Chest X-ray:
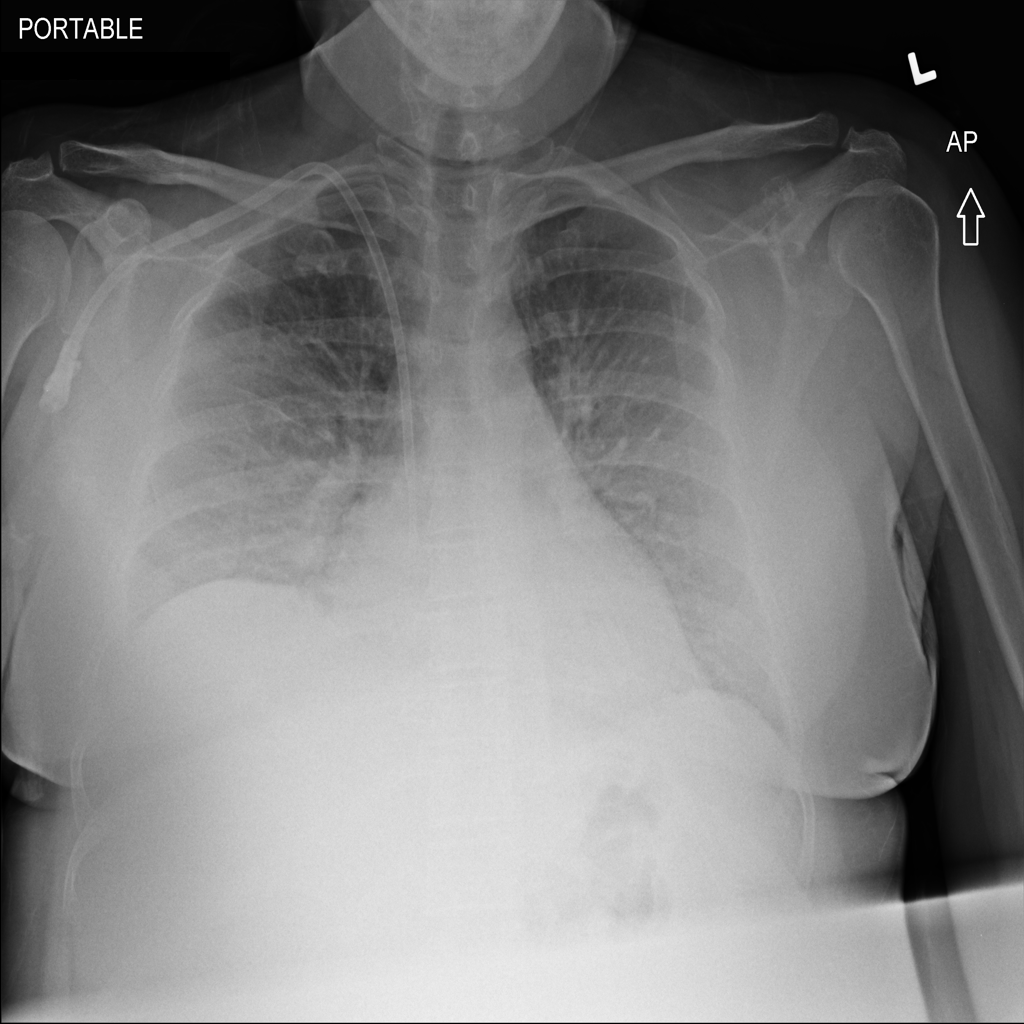
Findings: Consolidation, Effusion, Cardiomegaly
No abnormal finding: no